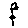
Label: flower